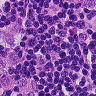
Metastatic tissue present: yes